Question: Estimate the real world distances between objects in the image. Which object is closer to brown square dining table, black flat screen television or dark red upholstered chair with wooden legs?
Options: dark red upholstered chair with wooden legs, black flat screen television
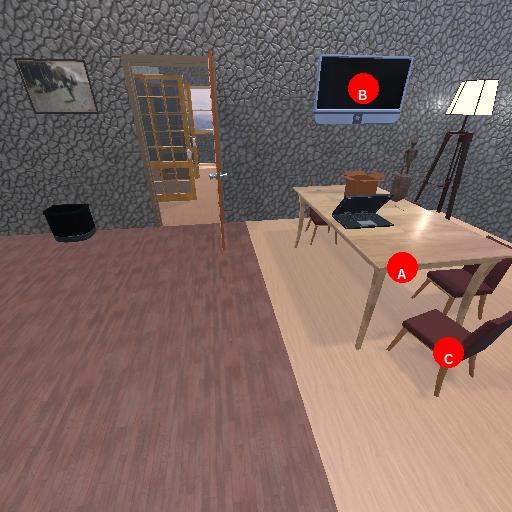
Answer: dark red upholstered chair with wooden legs